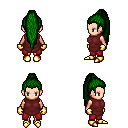
a pixel art fantasy rpg character, female body template, human, light skin, maroon tunic, red pants, green extra-long topknot hairstyle, gold gloves, gold boots, four views (front, back, left, right), 2x2 character sprite sheet, small pixel art, hard edges, no anti-aliasing